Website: apple
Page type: store-pickup
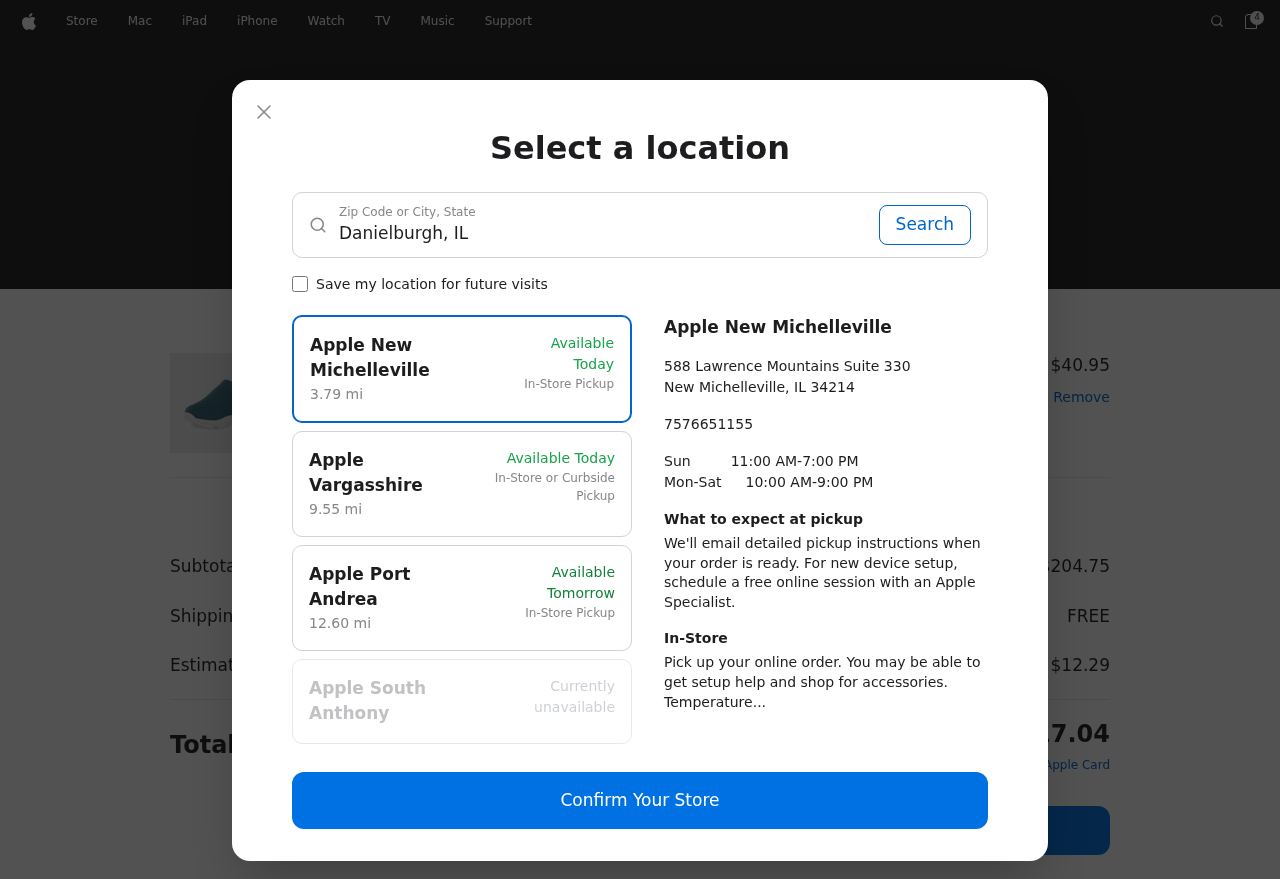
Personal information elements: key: PII_CITY_STATE
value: Danielburgh, IL
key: PII_LOCATION1_CITY
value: Apple New Michelleville
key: PII_LOCATION1_CITY_STATE_ZIP
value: New Michelleville, IL 34214
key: PII_LOCATION1_STREET
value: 588 Lawrence Mountains Suite 330
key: PII_LOCATION2_CITY
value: Apple Vargasshire
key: PII_LOCATION3_CITY
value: Apple Port Andrea
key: PII_LOCATION4_CITY
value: Apple South Anthony
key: PII_PHONE
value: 7576651155
Product elements: key: PRODUCT1_NAME
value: Klepe Boy's SEA Green Running Shoes-11 UK (30 EU) (12 Kids US) (KD/KPK-01/GRN)
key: PRODUCT1_PRICE
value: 40.95
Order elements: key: ORDER_NUM_ITEMS
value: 4
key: ORDER_TOTAL
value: $217.04
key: ORDER_SUBTOTAL
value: $204.75
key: ORDER_SHIPPING_COST
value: FREE
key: ORDER_TAX
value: $12.29
Search elements: key: SEARCH_CITY_STATE
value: Danielburgh, IL